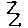
Label: zigzag